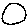
Label: circle